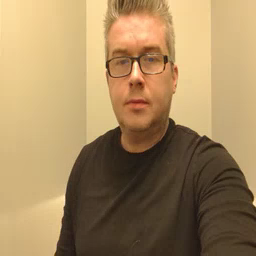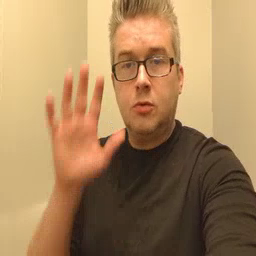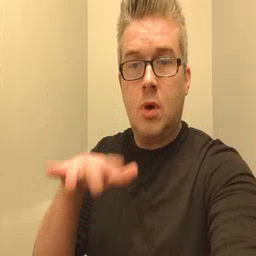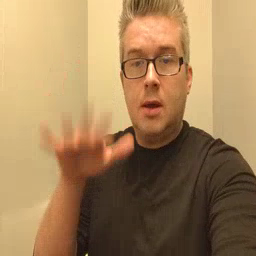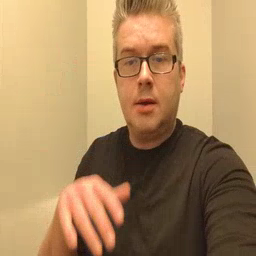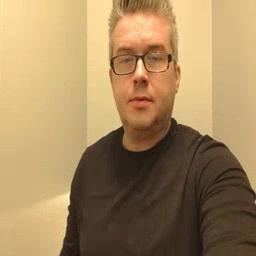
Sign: rain